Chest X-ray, AP view. Patient: 61 years old, sex F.
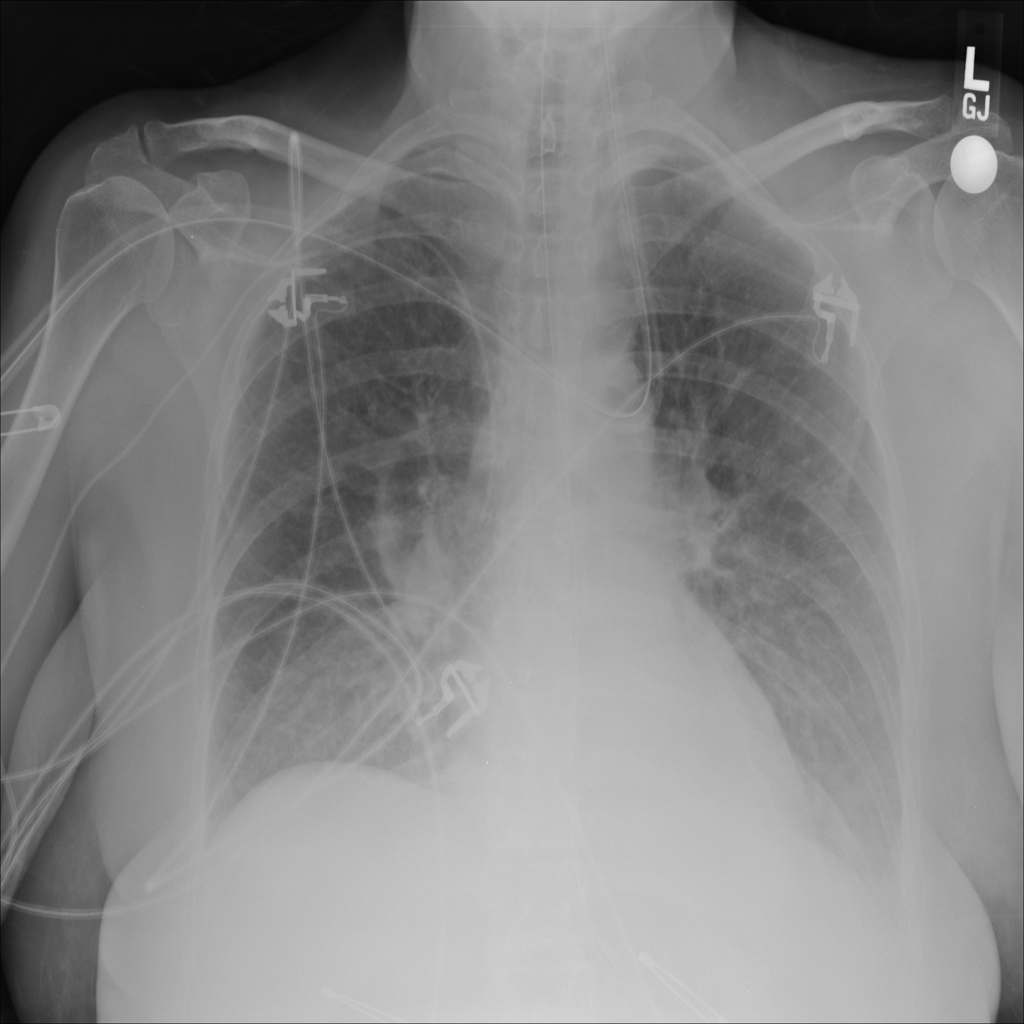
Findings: No Finding